Field crop: maize
Growth stage: 1
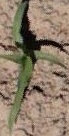
Species: maize